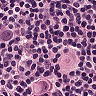
Metastatic tissue present: yes